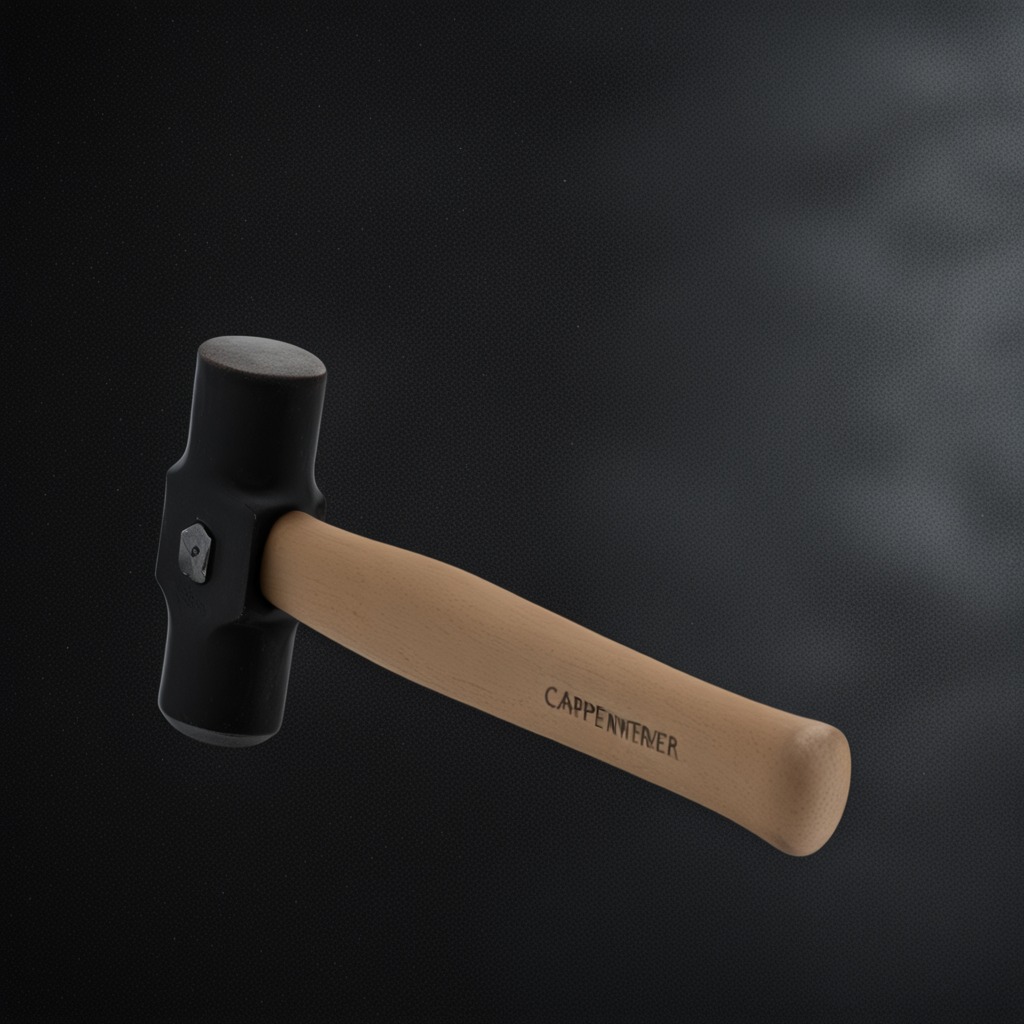
A hammer is lying on the clean granite tabletop inside a workshop at night.